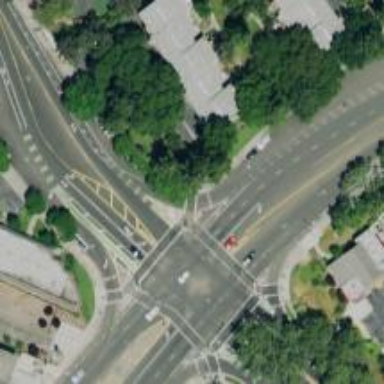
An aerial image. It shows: Solid stop line on the road.